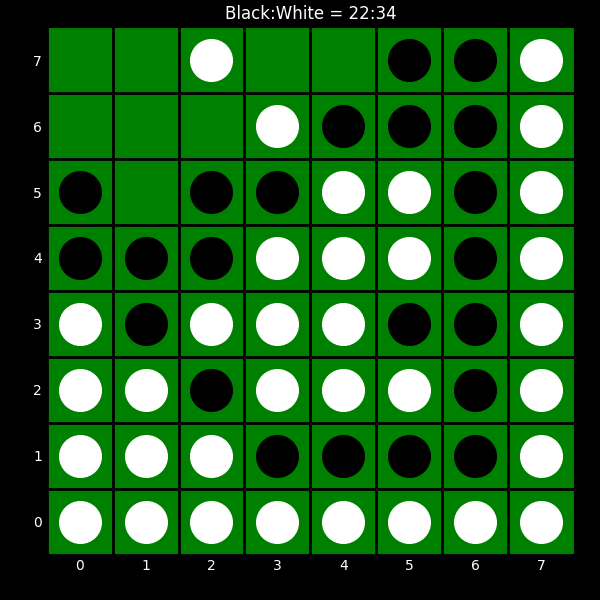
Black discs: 22
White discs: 34